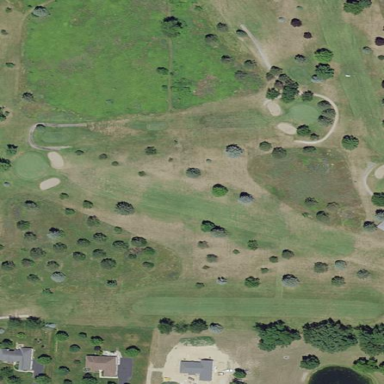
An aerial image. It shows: Rough area in golf course.